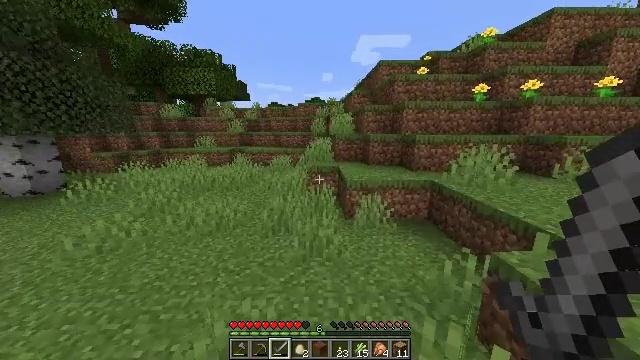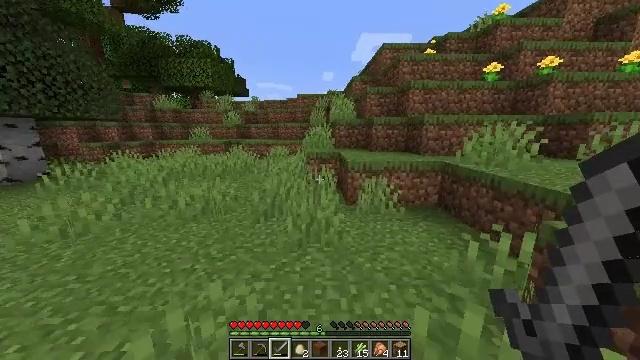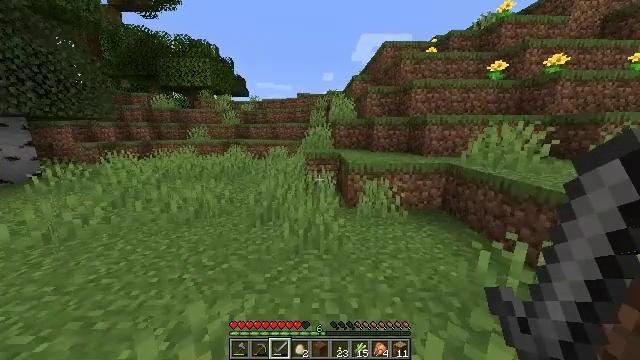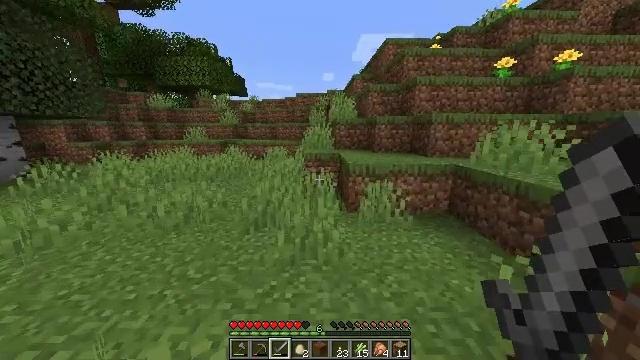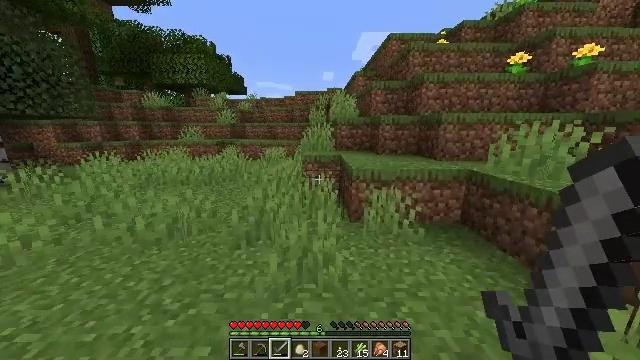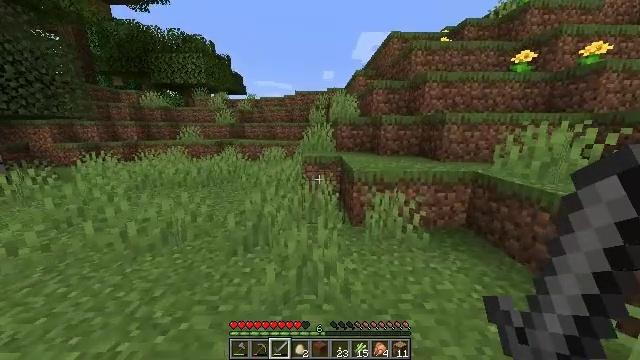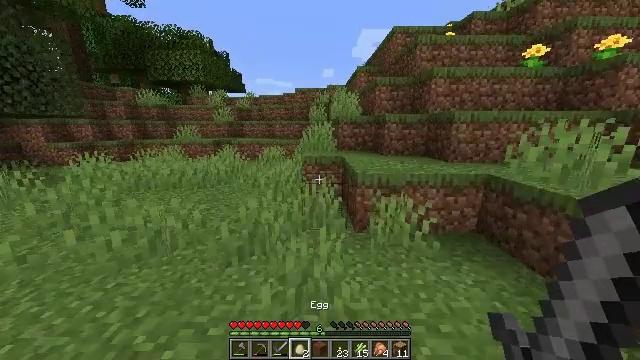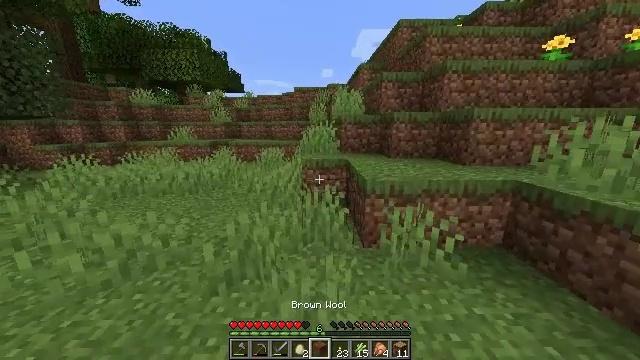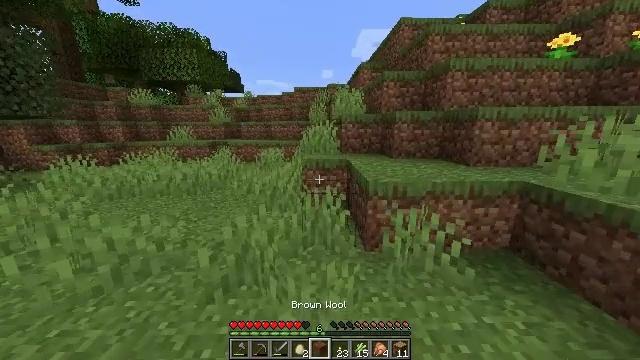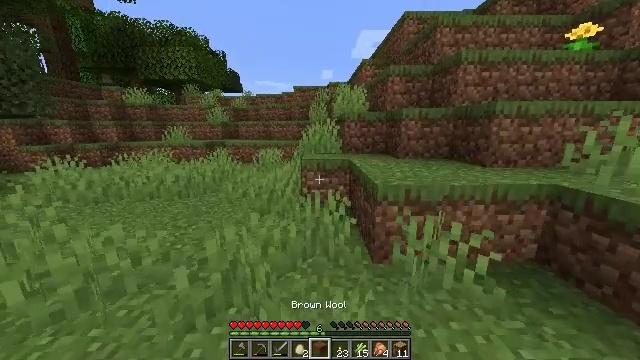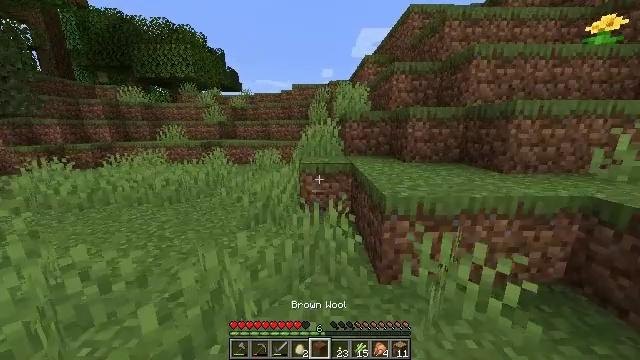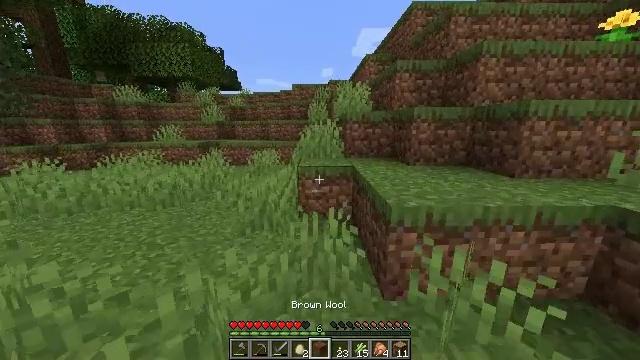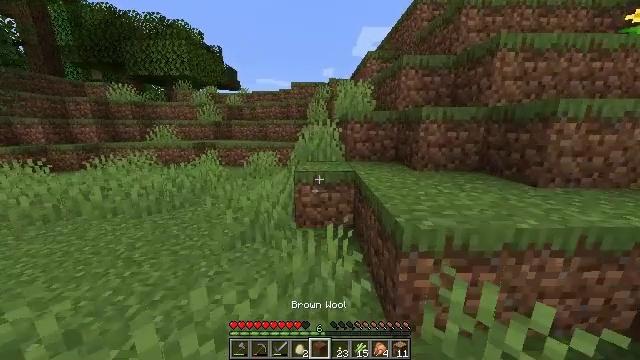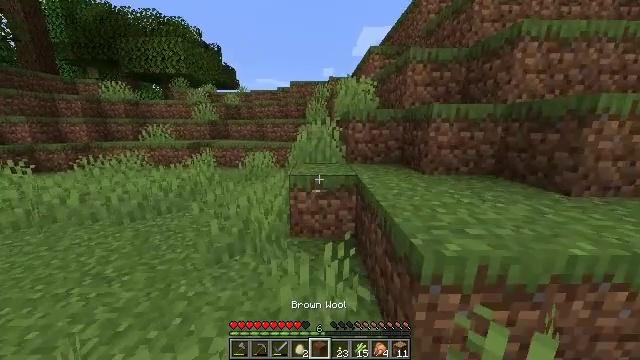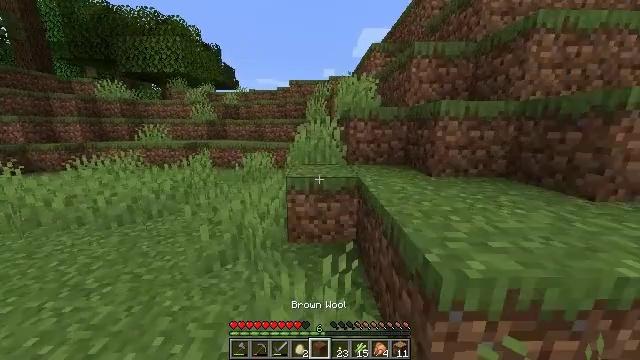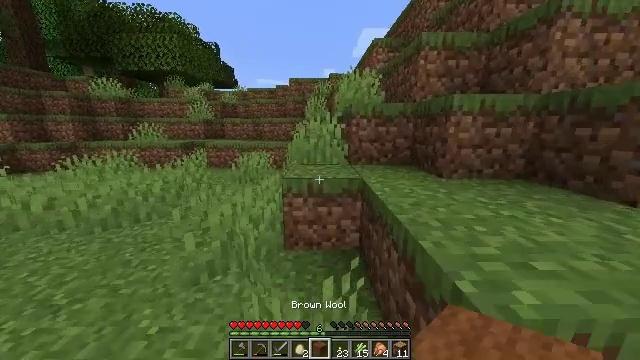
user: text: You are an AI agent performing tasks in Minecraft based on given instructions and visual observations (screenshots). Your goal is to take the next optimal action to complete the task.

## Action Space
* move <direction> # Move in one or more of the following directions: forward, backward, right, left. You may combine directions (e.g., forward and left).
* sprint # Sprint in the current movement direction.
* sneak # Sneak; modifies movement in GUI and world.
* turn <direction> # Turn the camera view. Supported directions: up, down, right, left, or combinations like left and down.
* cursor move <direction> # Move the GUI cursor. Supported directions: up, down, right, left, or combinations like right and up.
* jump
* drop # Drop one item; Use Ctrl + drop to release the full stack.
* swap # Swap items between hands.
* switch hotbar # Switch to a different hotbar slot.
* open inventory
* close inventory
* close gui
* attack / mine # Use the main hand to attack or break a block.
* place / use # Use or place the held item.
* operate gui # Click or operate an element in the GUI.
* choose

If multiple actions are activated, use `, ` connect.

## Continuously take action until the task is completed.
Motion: motion action
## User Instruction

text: Break the lilac plant.
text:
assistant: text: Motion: move forward
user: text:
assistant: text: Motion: move forward
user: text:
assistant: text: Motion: move forward
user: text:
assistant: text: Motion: move forward
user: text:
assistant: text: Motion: move forward
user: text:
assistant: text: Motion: move forward
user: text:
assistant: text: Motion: move forward
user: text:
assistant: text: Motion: move forward
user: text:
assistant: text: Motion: move forward
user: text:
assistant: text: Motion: move forward
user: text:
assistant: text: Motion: move forward
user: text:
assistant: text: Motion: move forward
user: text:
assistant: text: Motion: move forward
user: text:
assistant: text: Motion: move forward
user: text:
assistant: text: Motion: move forward
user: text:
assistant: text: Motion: move forward
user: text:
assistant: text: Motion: move forward
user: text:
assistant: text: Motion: move forward
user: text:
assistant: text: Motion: move forward
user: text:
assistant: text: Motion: move forward, jump
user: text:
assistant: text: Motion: move forward, jump
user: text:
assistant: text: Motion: move forward, jump
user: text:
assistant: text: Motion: move forward, jump
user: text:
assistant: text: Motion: move forward
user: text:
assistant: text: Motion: move forward
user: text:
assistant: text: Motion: move forward
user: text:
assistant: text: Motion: move forward
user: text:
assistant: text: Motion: move forward
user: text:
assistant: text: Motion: move forward, jump
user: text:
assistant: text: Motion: move forward, jump